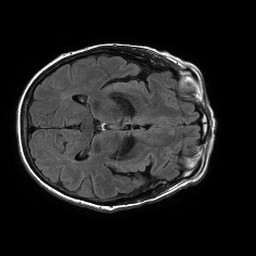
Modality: FLAIR
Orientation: axial
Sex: female
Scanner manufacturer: philips
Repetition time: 11 s
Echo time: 0.125 s